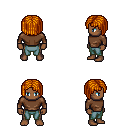
a pixel art fantasy rpg character, male body template, human, dark skin, brown long-sleeve shirt, teal pants, dark blonde pageboy hairstyle, four views (front, back, left, right), 2x2 character sprite sheet, small pixel art, hard edges, no anti-aliasing